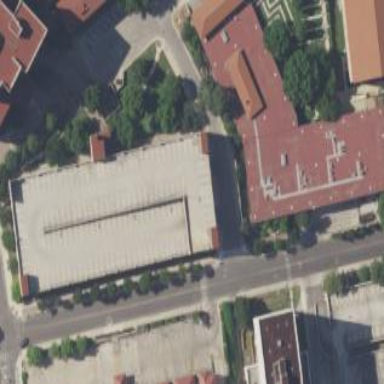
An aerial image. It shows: University building.